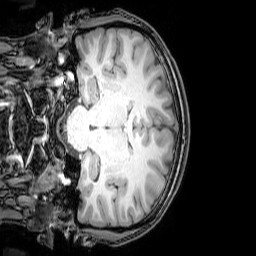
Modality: T1w
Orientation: coronal
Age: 22
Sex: male
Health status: healthy
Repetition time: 0.081 s
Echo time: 0.037 s